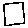
Label: square